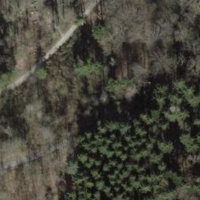
EUNIS habitat code: 41
Species observed at this site:
Carpinus betulus
Ficaria verna